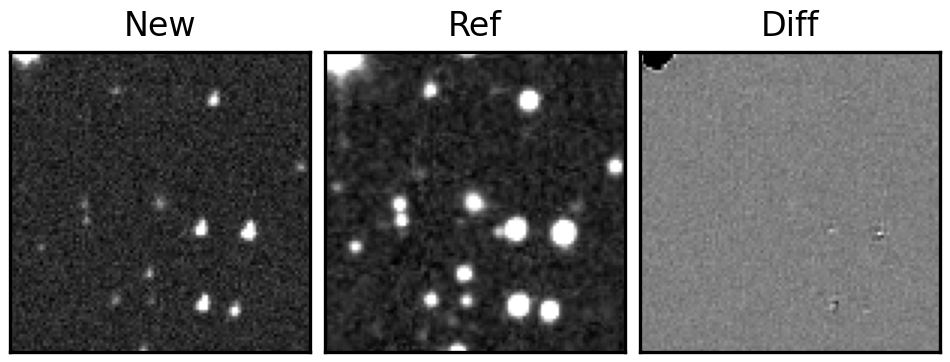
Label: real